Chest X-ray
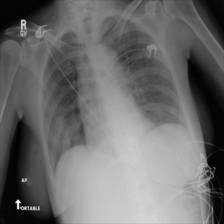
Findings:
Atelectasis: negative
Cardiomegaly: negative
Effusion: negative
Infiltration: negative
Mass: negative
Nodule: negative
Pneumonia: negative
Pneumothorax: negative
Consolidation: negative
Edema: negative
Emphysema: negative
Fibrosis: negative
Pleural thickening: negative
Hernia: negative